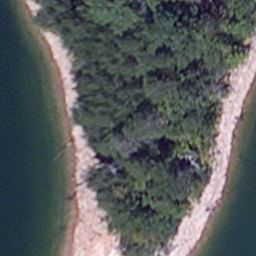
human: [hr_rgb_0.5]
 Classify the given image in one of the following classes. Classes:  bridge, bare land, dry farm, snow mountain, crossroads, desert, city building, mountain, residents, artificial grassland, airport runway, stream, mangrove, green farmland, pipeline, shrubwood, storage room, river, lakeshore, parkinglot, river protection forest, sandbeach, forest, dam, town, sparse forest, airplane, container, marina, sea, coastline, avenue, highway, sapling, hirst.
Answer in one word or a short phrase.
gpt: lakeshore